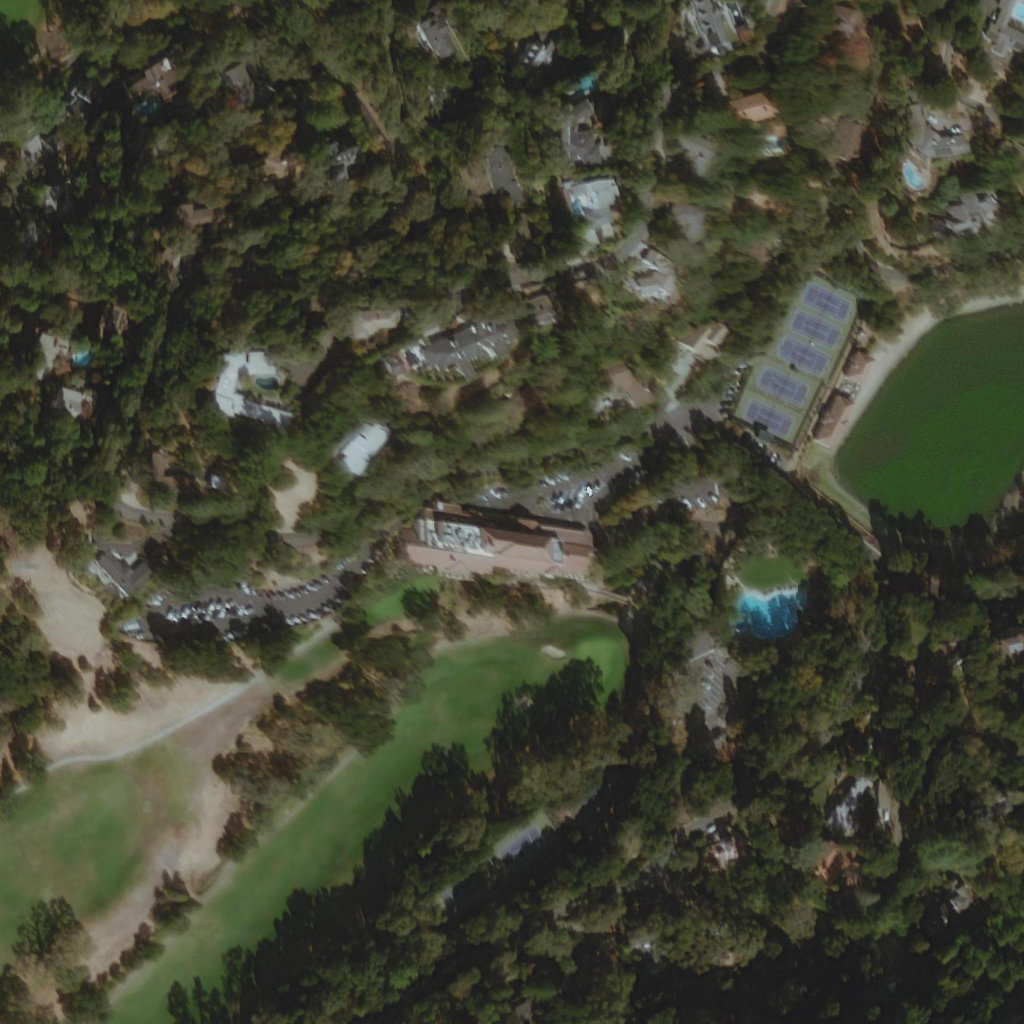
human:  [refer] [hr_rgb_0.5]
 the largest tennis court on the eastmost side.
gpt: <box>[[71, 26, 84, 43, 0]]</box>